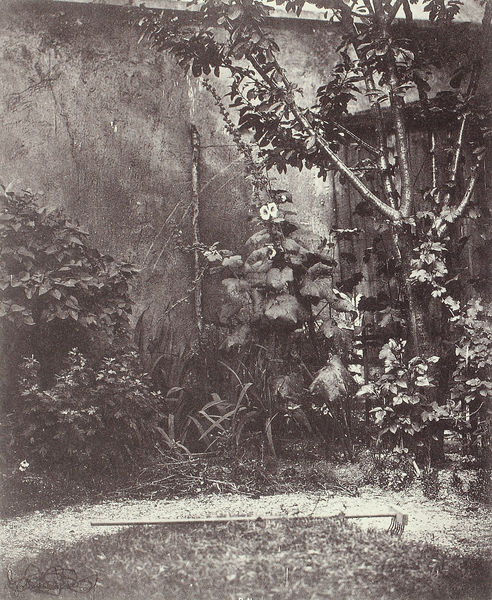
Titel: Im Garten/ Der Rechen (Au fond du jardin, ou le rateau)
Künstler: Gustave le Gray
Schlagwörter: baum, blätter, grau, holz, licht, schwarz, tür, gras, wiese, wand, natur, strauch, busch, pflanzen, wald, garten, stab, mauer, foto, fotografie, gerät, stauden, hacke, rechen, harke, malve